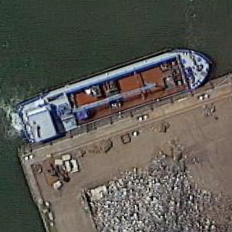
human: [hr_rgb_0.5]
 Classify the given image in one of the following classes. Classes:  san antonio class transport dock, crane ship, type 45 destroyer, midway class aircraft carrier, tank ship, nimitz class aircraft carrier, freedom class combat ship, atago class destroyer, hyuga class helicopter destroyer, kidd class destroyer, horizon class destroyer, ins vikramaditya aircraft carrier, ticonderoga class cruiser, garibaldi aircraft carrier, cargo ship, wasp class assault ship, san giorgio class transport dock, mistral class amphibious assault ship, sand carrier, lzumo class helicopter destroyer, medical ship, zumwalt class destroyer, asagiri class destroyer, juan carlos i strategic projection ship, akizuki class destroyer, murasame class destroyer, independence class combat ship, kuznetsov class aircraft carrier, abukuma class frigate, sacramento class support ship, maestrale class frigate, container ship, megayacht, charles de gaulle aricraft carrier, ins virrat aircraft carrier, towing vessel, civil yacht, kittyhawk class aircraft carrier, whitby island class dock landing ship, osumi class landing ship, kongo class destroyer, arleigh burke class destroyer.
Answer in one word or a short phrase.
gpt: Cargo ship